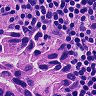
Metastatic tissue present: yes